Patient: sex M, age 19
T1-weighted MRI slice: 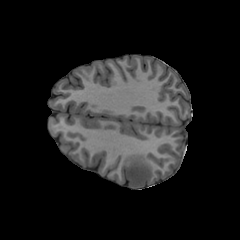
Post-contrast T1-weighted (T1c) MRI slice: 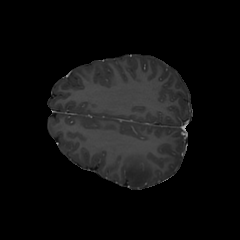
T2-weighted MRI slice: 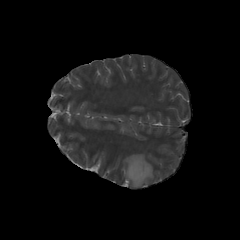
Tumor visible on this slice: yes
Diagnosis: Oligodendroglioma, IDH-mutant, 1p/19q-codeleted
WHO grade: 3